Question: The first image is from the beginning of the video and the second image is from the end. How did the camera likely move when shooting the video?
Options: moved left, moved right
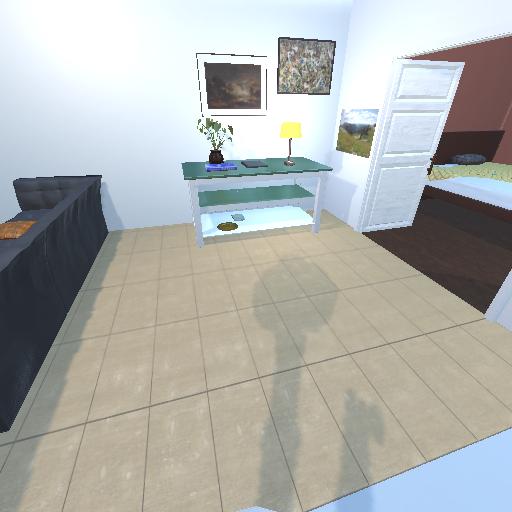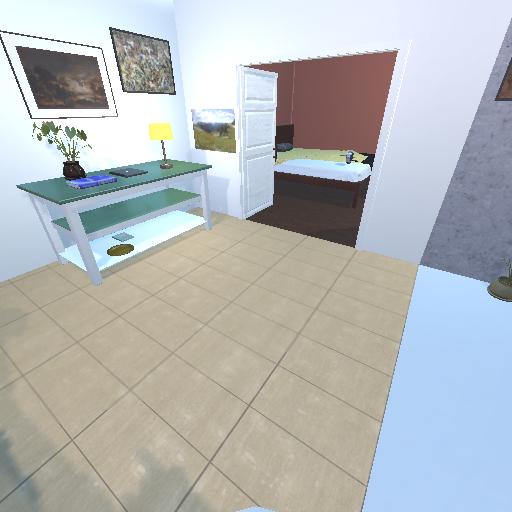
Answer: moved left